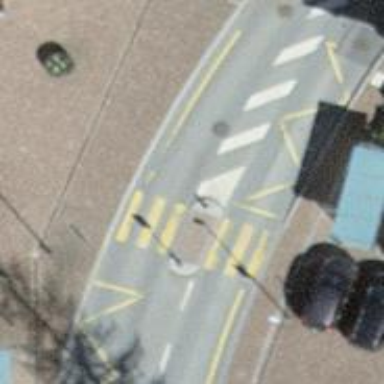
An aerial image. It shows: Marked zebra crossing with island in the middle.